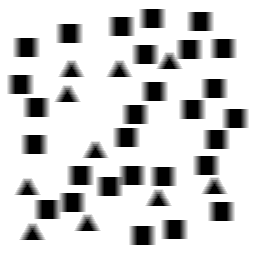
Squares: 28
Triangles: 10
Stars: 0
Total shapes: 38